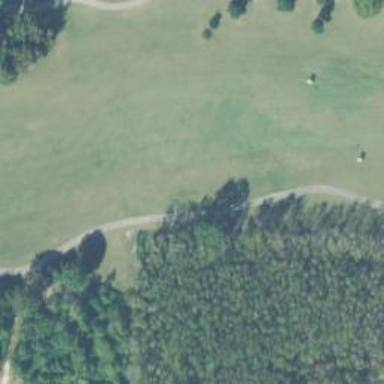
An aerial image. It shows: Footway that doubles as golf path.